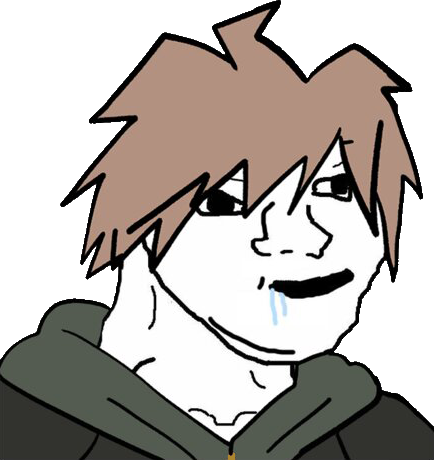
Label: 5_Brainlet